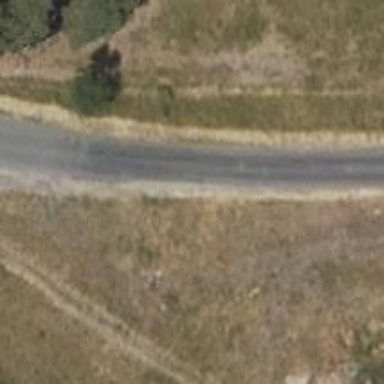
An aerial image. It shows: Unclassified road with asphalt surface.